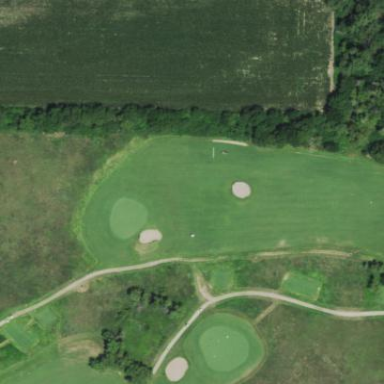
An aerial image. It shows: Rough area in golf course.